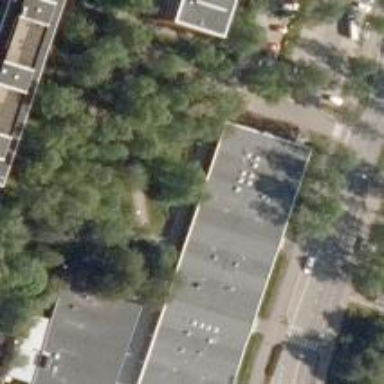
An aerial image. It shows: Veterinary facility.